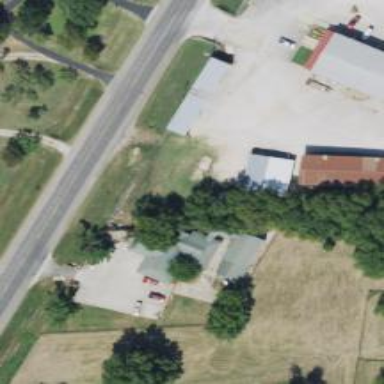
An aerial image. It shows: Veterinary facility.